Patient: sex M, age 61
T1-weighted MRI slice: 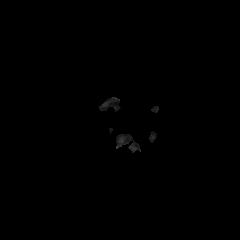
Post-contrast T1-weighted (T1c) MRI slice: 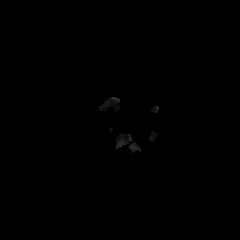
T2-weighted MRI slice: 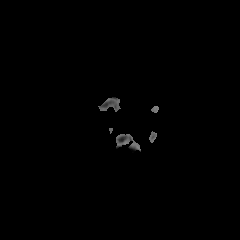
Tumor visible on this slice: no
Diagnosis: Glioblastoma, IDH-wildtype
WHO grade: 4